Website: apple
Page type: address-validator
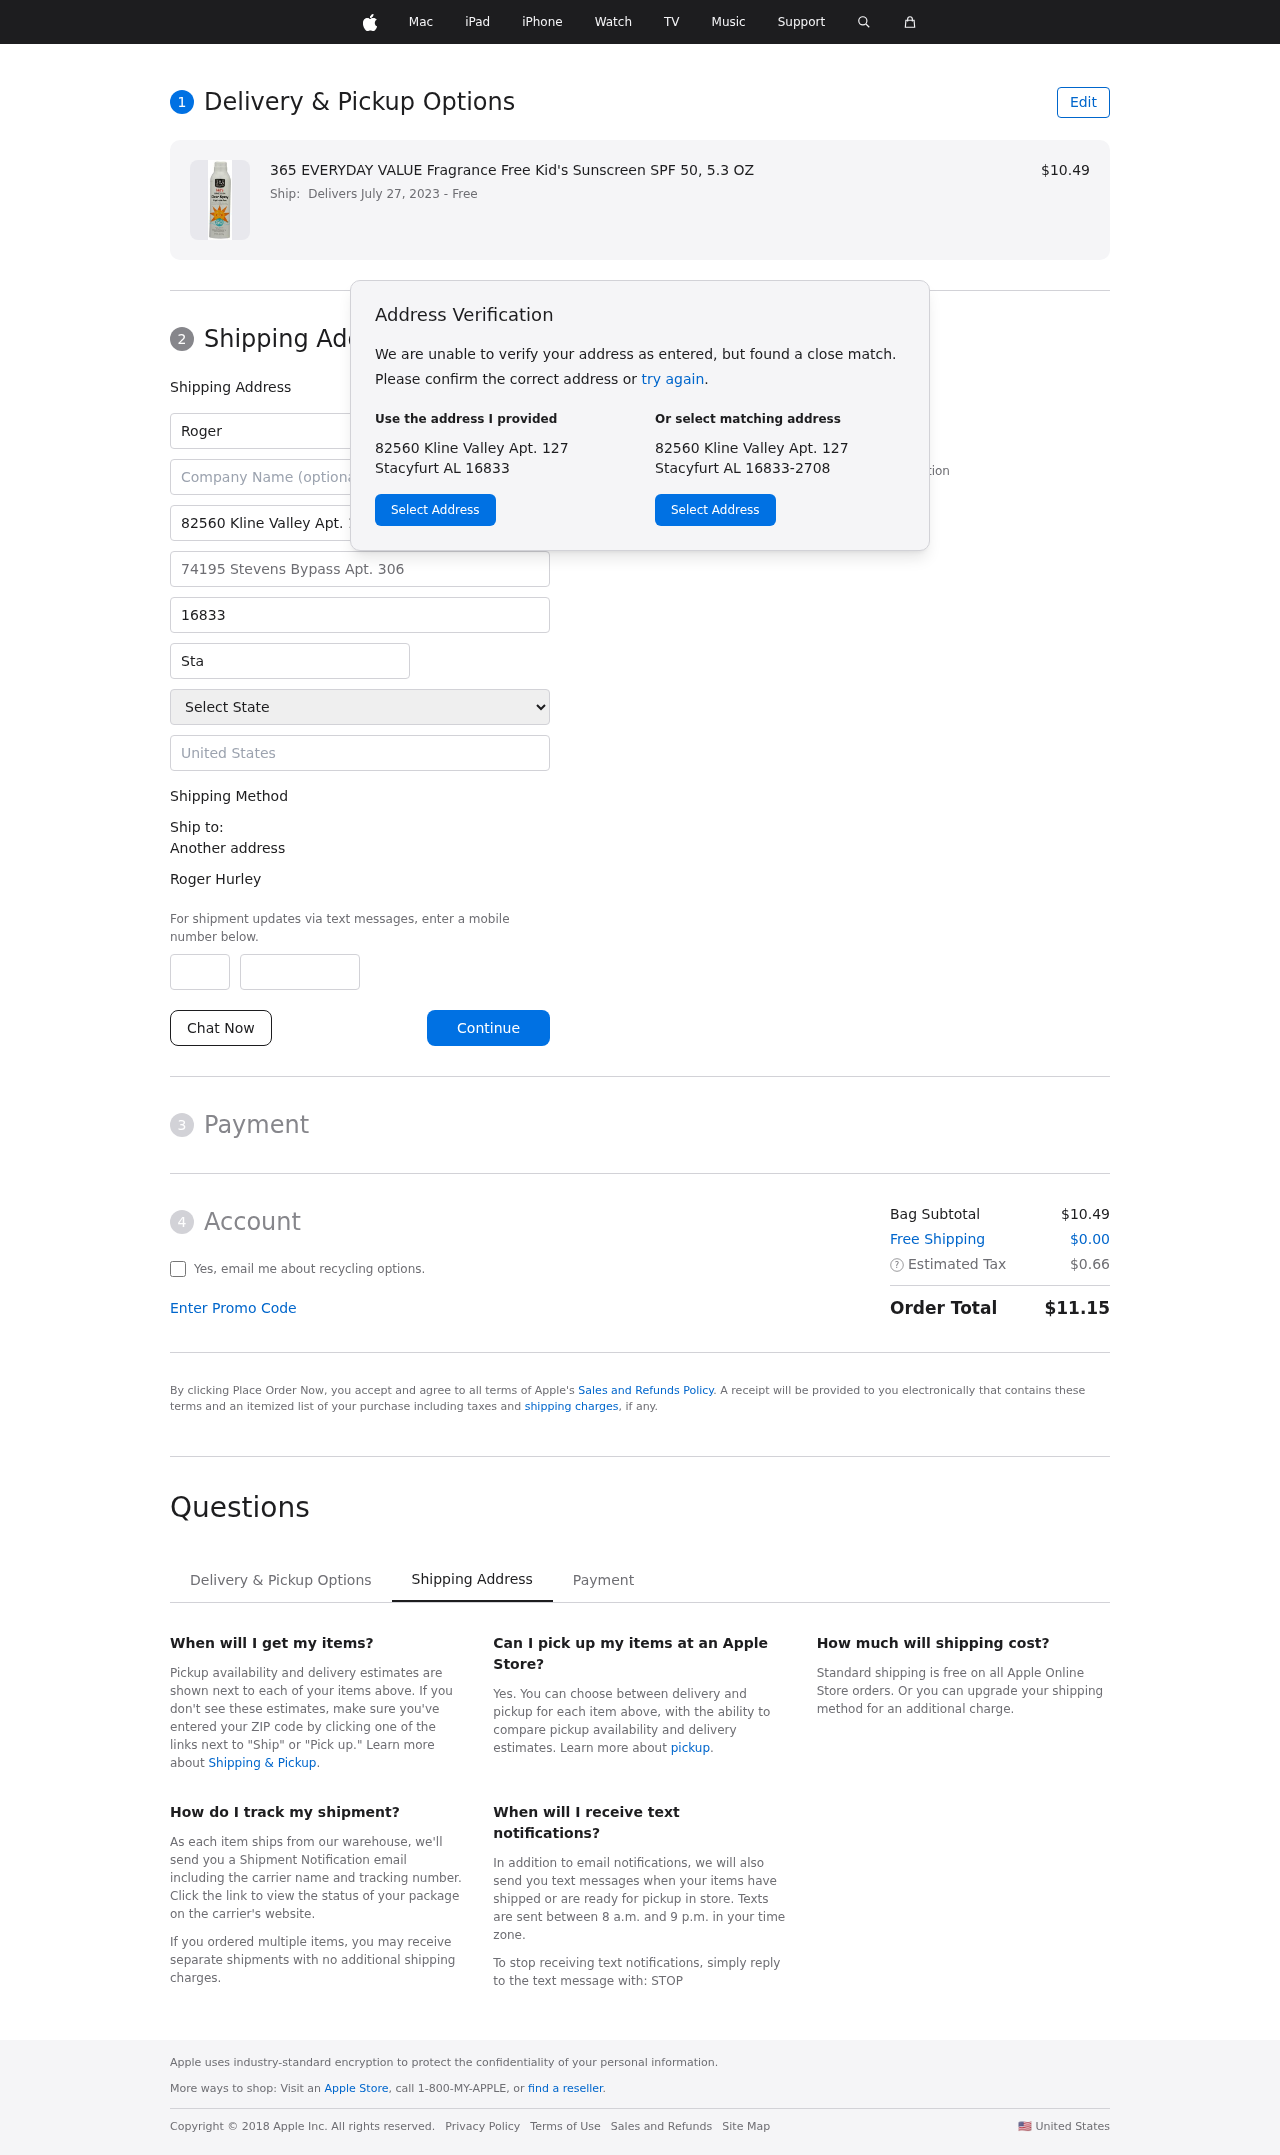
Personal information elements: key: PII_CITY
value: Stacyfurt
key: PII_COUNTRY
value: United States
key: PII_FIRSTNAME
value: Roger
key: PII_FULLNAME
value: Roger Hurley
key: PII_LASTNAME
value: Hurley
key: PII_PHONE_AREA
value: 477
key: PII_PHONE_SUFFIX
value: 4160
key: PII_POSTCODE
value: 16833
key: PII_STATE
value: Alabama
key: PII_STREET
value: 82560 Kline Valley Apt. 127
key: PII_STREET2
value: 74195 Stevens Bypass Apt. 306
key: PII_CITY_STATE_ZIP
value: Stacyfurt AL 16833
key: PII_STATE_ABBR
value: AL
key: PII_POSTCODE_FULL
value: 16833
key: PII_POSTCODE_NUMERIC
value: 16833
Product elements: key: PRODUCT1_NAME
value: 365 EVERYDAY VALUE Fragrance Free Kid's Sunscreen SPF 50, 5.3 OZ
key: PRODUCT1_PRICE
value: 10.49
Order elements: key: ORDER_DELIVERY_DATE
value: Delivers July 27, 2023
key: ORDER_SUBTOTAL
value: $10.49
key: ORDER_SHIPPING_COST
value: $0.00
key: ORDER_TAX
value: $0.66
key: ORDER_TOTAL
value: $11.15